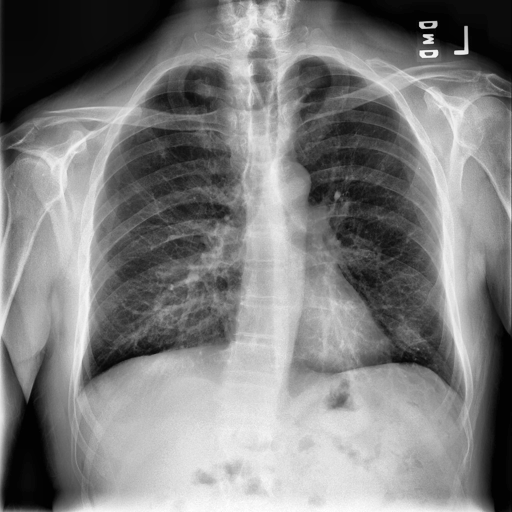
Finding: NORMAL